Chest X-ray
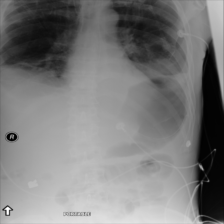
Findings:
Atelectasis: positive
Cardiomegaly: negative
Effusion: positive
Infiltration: negative
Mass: negative
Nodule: negative
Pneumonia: negative
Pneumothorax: negative
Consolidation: negative
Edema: negative
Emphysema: negative
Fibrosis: negative
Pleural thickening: negative
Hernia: negative